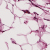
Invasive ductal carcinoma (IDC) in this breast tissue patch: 0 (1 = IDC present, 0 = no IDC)